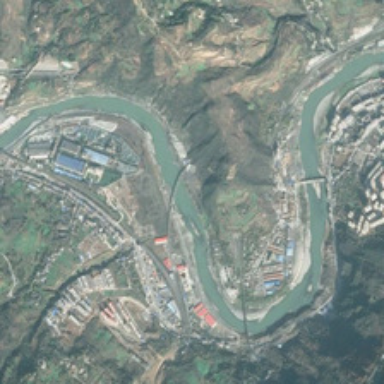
Both sides of the river are residential areas .